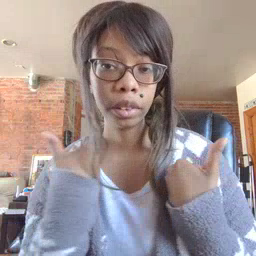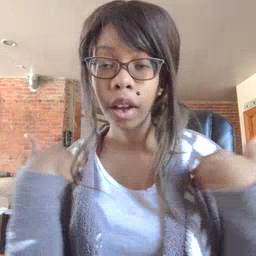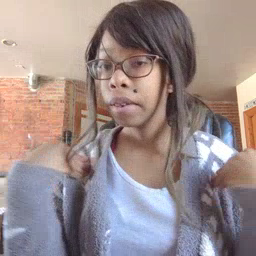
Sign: animal